七年级 · 算术
如图所示, 已知前两架天平两端保持平衡. 要使第三架天平两端保持平衡, 则应在天平的右托盘上放 $\qquad$个圆形物品.

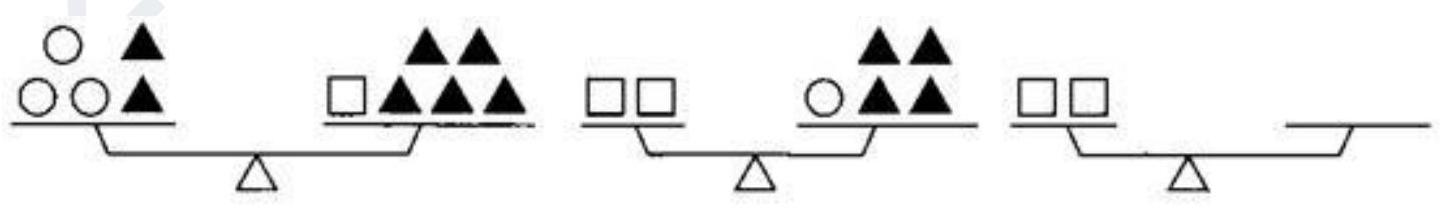
答案: 【答案】 3

【解析】

【分析】

本题考查三元一次方程组的应用, 找出等量关系列出三元一次方程组是解题的关键.

设圆形物品的质量为 $x$, 三角形物品的质量为 $y$, 正方形物品的质量为 $z$, 根据图示可以列出三元一次方程组, 利用加减消元法消去 $y$, 得到 $z$ 与 $x$ 的关系式, 从而得到答案.

【解答】

解: 设圆形物品的质量为 $x$, 三角形物品的质量为 $y$, 正方形物品的质量为 $z$,

根据题意得: $\left\{\begin{array}{l}3 x+2 y=z+5 y \\ 2 z=x+4 y\end{array}\right.$ ，

利用加减消元法, 消去 $y$ 得:

$z=\frac{3}{2} x$,

$\therefore 2 z=3 x$, 即应在右托盘上放 3 个圆形物品.

故答案为 3 .